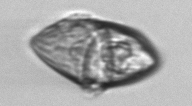
Label: Gyrodinium